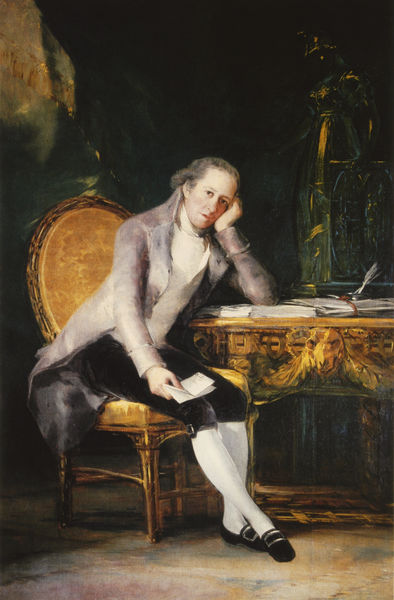
Titel: Gaspar Melchor de Jovellanos
Künstler: Francisco José Goya Lucientes
Standort: Madrid
Institution: Museo del Prado
Schlagwörter: blau, dunkel, feder, gemälde, hand, kopf, mann, schatten, weiß, gelb, grün, landschaft, sitzen, blume, blumen, braun, ellbogen, fenster, frisur, grau, hell, hintergrund, holz, licht, marmor, orange, raum, schwarz, stirn, stuhl, stützen, tisch, zimmer, ausblick, blick, beige, ornament, rock, hose, jacke, jung, arm, augen, barock, gesicht, kragen, samt, bildnis, hände, innenraum, möbel, portrait, porträt, rückenlehne, tischdecke, vorhang, öl, natur, einsam, sonne, boden, fransen, gold, haare, mantel, reich, sessel, sitzend, blatt, pflanze, seide, traurig, ofen, statue, vase, beine, perücke, papier, schrank, schreibtisch, lehne, schuhe, bündel, sonnenlicht, füsse, ölgemälde, blue, chair, hands, oil, stockings, white, frack, black, dark, green, grey, interior, painting, polster, seated, sitting, table, yellow, dichter, ernst, pupillen, lesen, verzierung, melancholie, lichteinfall, strumpf, langweilig, nachdenklich, ellenbogen, knie, aufstützen, denkerpose, nachdenken, gehrock, weste, spange, schnalle, strümpfe, philosoph, buch, denken, gestützt, zettel, kupfer, revolution, schriftsteller, denker, adeliger, tinte, pult, intarsien, heft, verziert, kontraste, sad, brief, briefe, schreiben, man, strumpfhose, aufgestützt, müde, wrack, male, noble, kniebundhose, kniestrümpfe, löwe, light, bundhosen, aufklärung, schnallenschuhe, schriftstück, paper, sekretär, teuer, goethe, gülden, gilt, erschöpft, purple, coat, gamaschen, desk, writing, letters, papers, kelidung, schnallen, letter, reading, arms, schnabelschuhe, querstreben, shoes, thinking, nachricht, read, legs, bundhose, calm, figure, resting, canvas, gelangweilt, western, füller, rich, bestürzt, spangen, timmer, einfall, schreibzeug, ziegenkopf, enttäuscht, enttäuschung, philosopher, schreibtische, pensive, melancholy, breeches, tiscj, bundle, bbrief, schnallenschu, aristocrat, 19th century, reader, ro, ausgestützt, writer, oil pastel, philosophi, satuette, kniestrümofe, mann ro, klärung, topcoat, buckles, mordern, silver buckles, etters, expensisve, medievle, dend, nachdenden, begütert